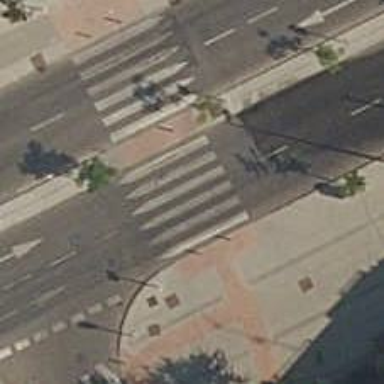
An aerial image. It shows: Uncontrolled crossing on the road with hump for traffic calming.